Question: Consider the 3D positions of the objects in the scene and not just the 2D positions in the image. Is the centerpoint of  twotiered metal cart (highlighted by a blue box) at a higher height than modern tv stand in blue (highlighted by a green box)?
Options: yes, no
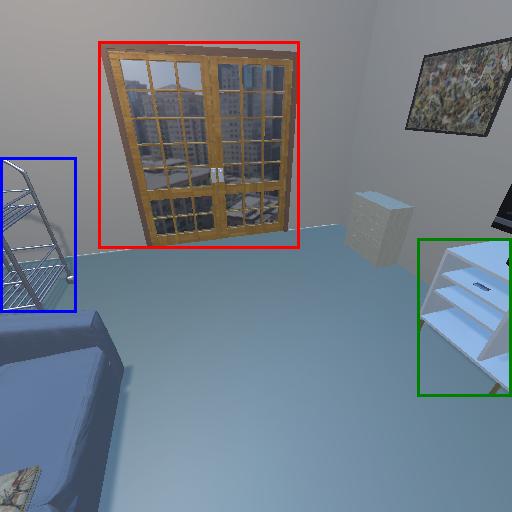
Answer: yes